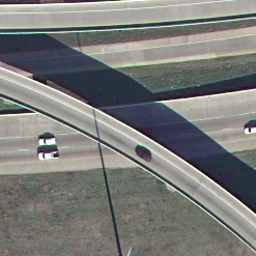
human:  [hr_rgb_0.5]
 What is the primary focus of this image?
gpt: overpass